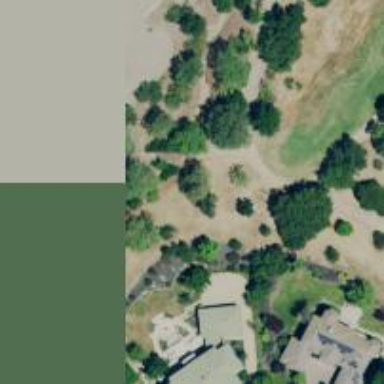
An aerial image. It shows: Service road used as golf cart path.